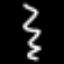
Label: squiggle